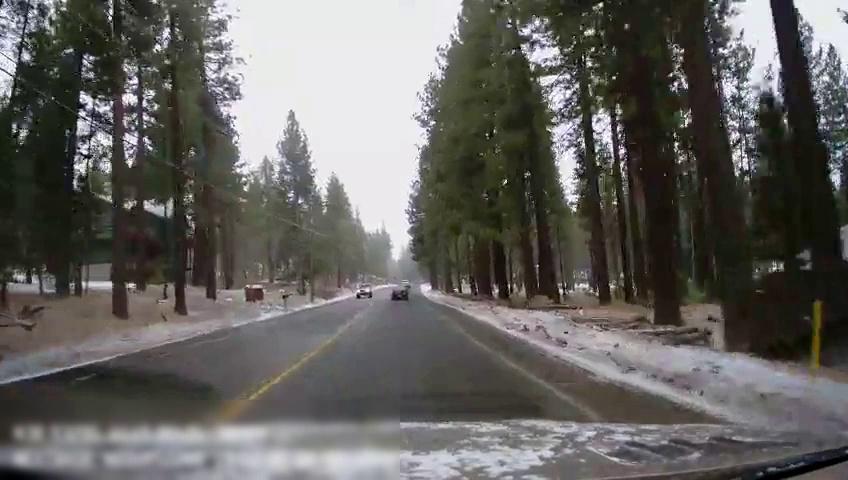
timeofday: Day
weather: Snowy
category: Drivable Space
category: Vehicles | SUV
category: Vehicles | SUV
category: Lanes | Current Lane
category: Lanes | Current Lane
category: Lanes | Alternate Lane